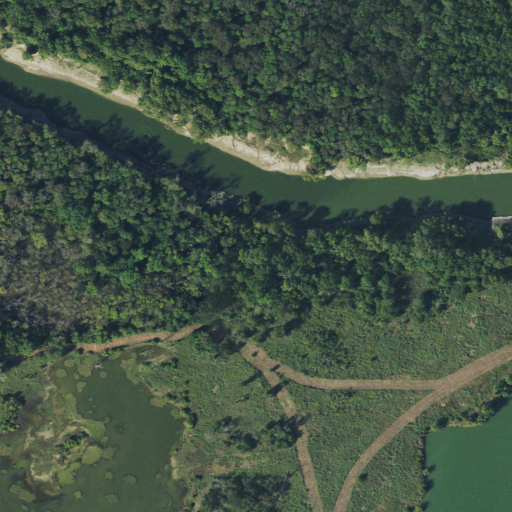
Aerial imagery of cliff(s) in Texas named Porters Bluff containing woody wetlands, open water, grassland, shrub, deciduous forest, and herbaceous wetlands